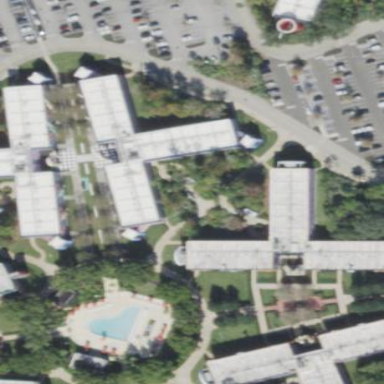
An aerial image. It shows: Hotel building.